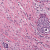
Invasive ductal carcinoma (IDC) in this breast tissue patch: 1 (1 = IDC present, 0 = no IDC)